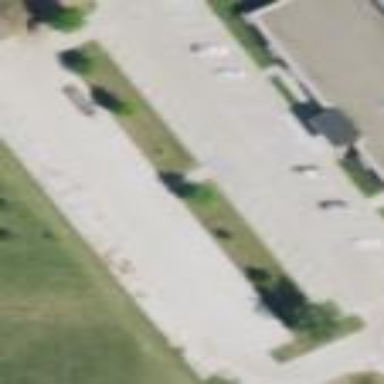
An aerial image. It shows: Paved parking aisle used as service road.